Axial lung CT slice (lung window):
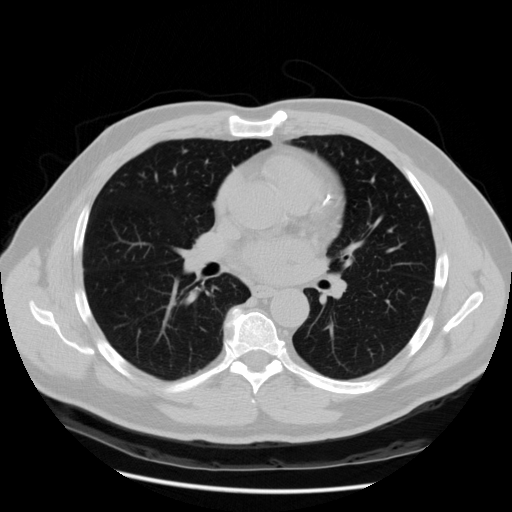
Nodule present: no